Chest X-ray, PA view. Patient: 26 years old, sex M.
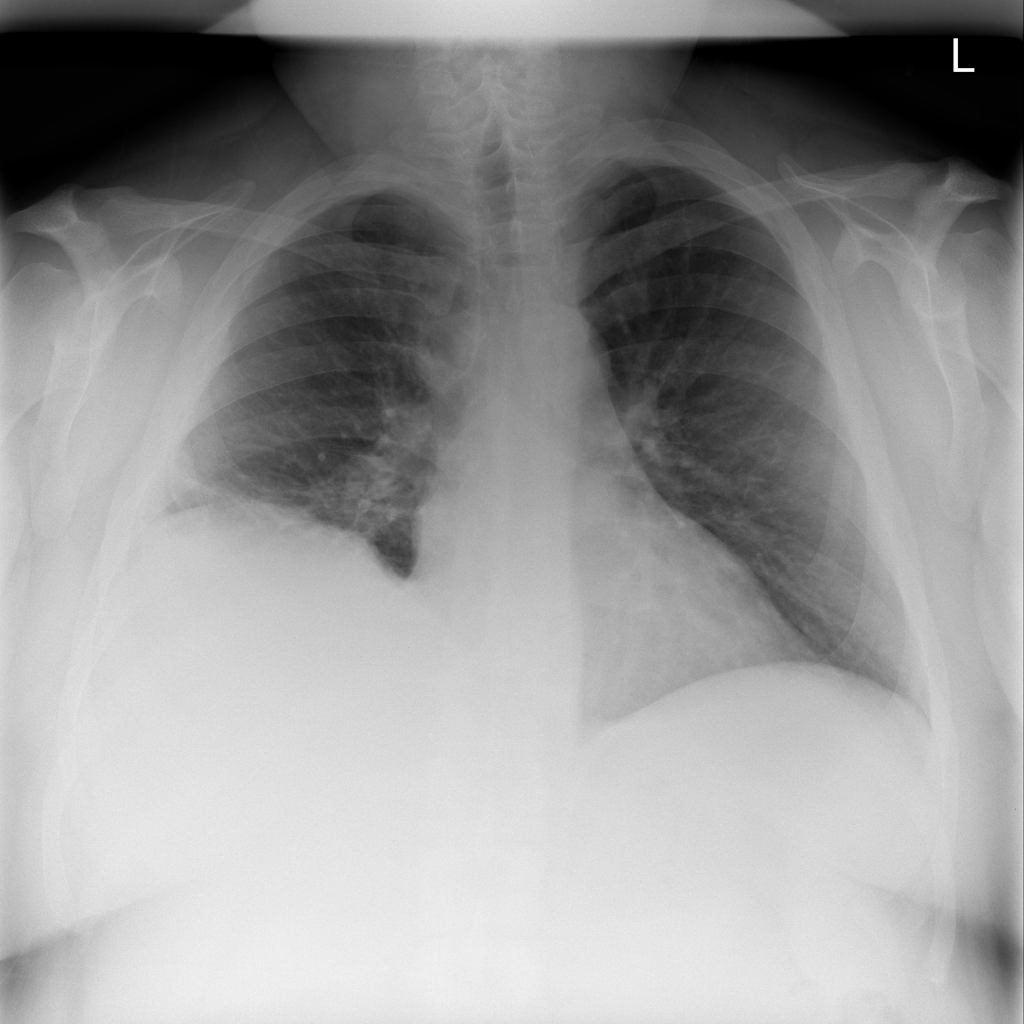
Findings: Atelectasis